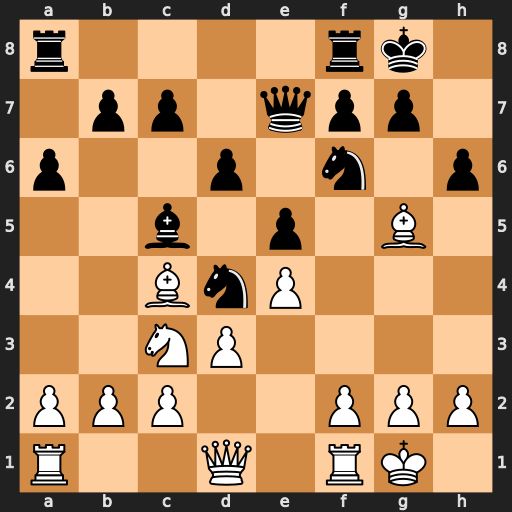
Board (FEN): r4rk1/1pp1qpp1/p2p1n1p/2b1p1B1/2BnP3/2NP4/PPP2PPP/R2Q1RK1
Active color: w
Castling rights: -
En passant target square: -
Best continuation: Nd5 Nxd5 Bxe7